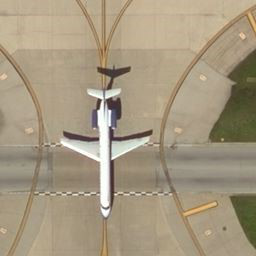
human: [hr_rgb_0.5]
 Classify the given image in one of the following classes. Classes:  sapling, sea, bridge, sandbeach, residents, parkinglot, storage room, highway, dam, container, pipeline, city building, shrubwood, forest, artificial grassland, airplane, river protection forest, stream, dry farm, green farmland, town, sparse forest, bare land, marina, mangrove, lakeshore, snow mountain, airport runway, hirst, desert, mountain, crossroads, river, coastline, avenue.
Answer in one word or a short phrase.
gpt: airplane